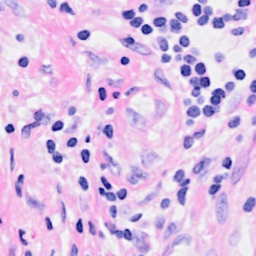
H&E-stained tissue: Breast